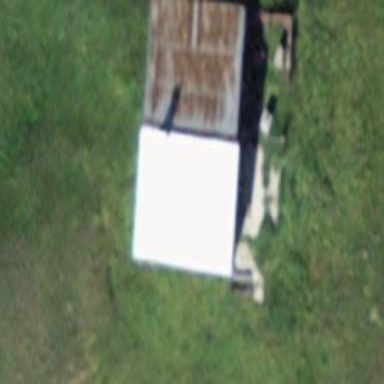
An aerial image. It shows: Farm auxiliary building with gabled roof.